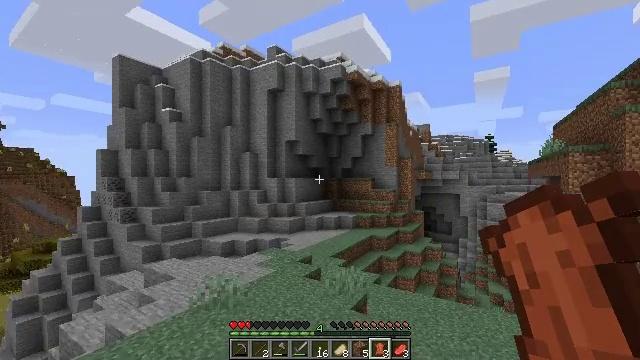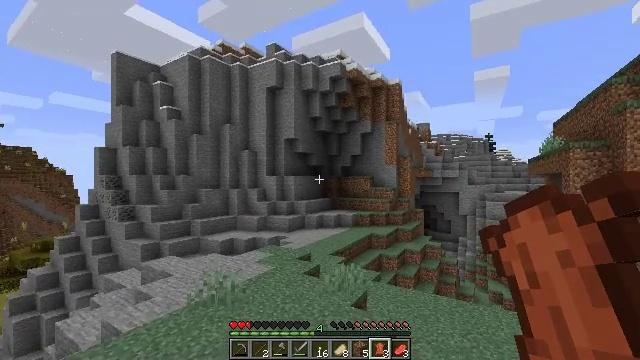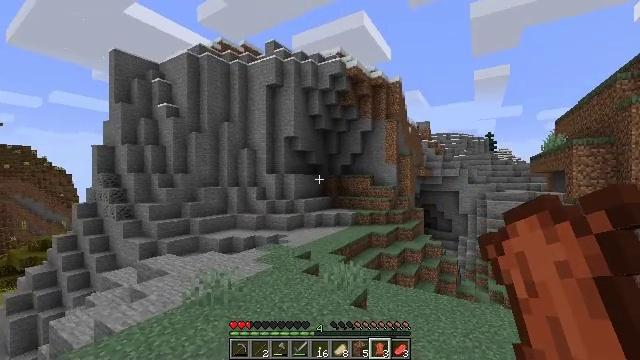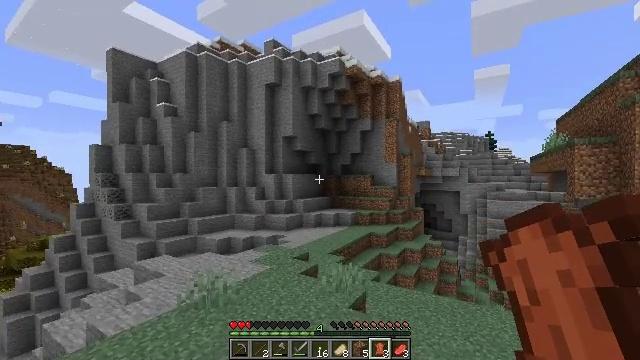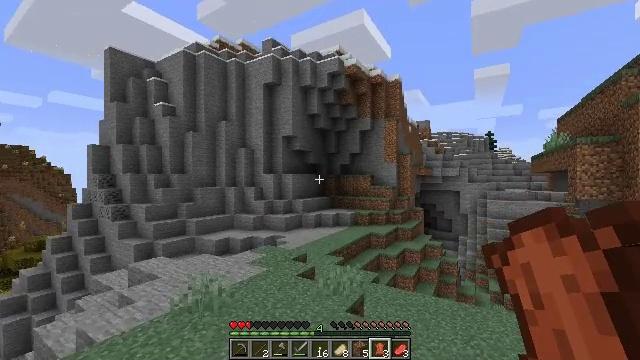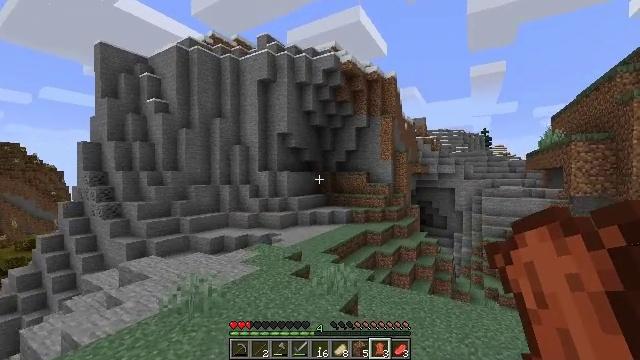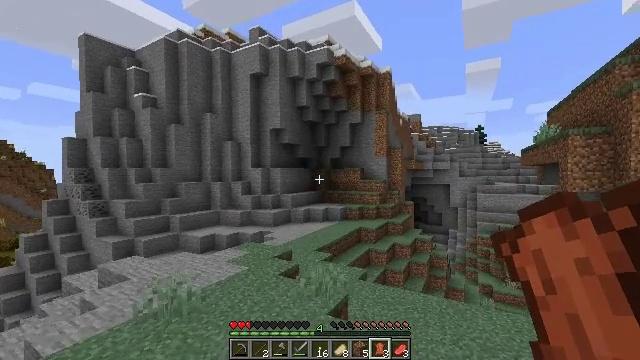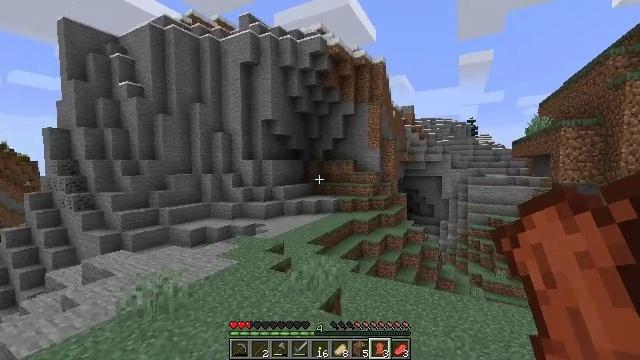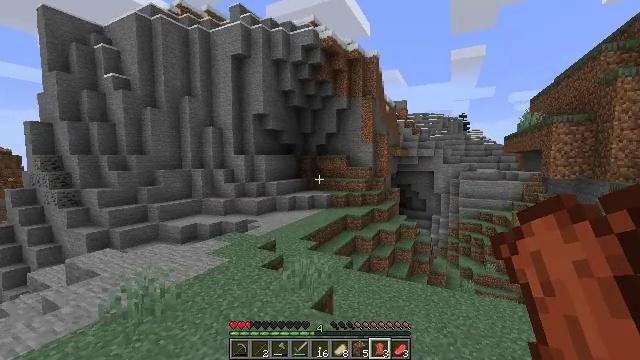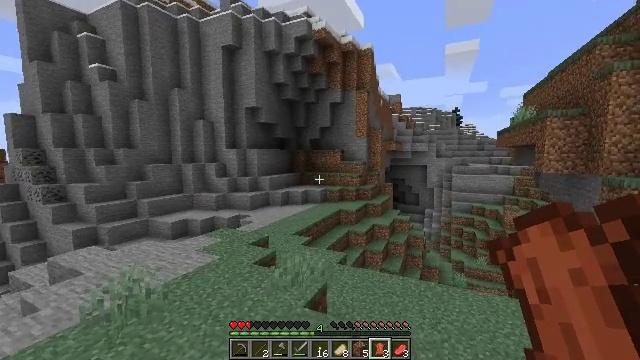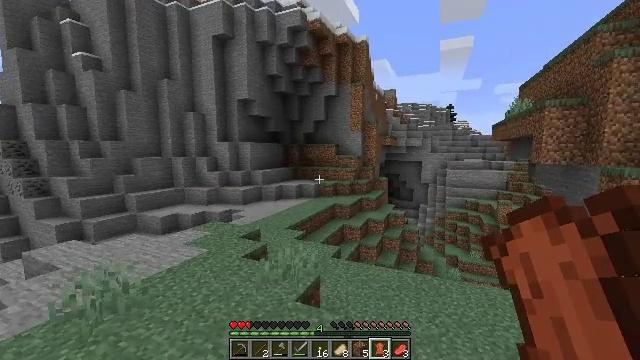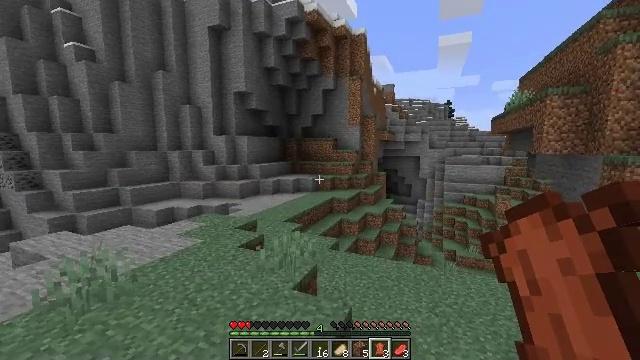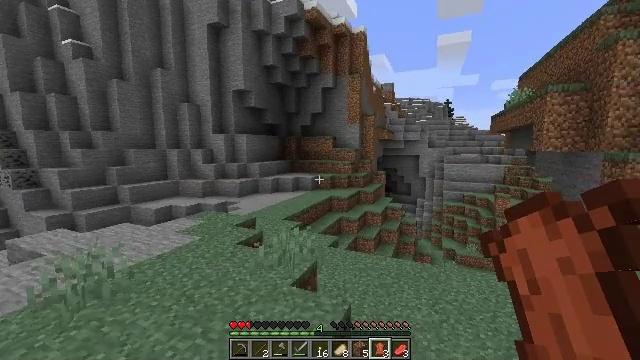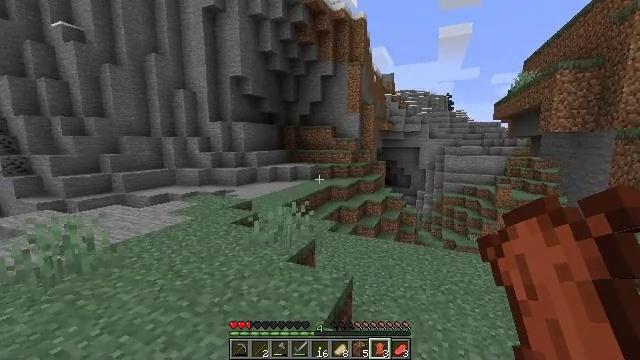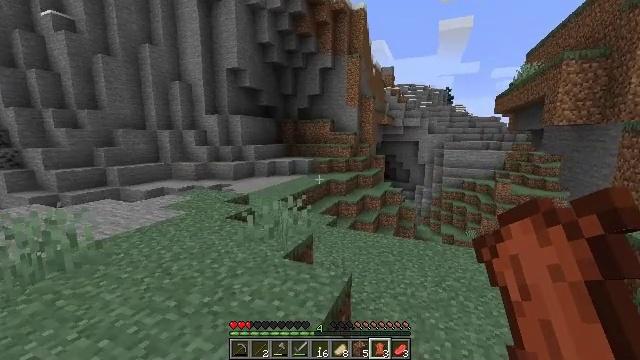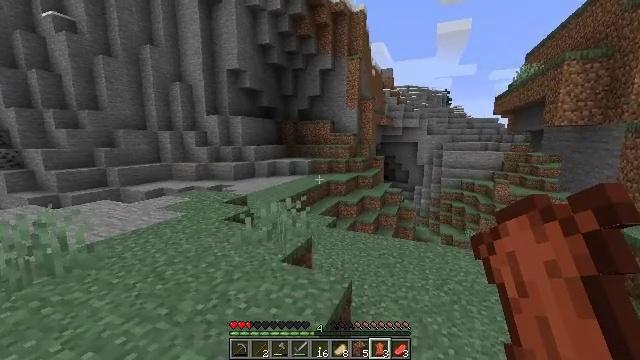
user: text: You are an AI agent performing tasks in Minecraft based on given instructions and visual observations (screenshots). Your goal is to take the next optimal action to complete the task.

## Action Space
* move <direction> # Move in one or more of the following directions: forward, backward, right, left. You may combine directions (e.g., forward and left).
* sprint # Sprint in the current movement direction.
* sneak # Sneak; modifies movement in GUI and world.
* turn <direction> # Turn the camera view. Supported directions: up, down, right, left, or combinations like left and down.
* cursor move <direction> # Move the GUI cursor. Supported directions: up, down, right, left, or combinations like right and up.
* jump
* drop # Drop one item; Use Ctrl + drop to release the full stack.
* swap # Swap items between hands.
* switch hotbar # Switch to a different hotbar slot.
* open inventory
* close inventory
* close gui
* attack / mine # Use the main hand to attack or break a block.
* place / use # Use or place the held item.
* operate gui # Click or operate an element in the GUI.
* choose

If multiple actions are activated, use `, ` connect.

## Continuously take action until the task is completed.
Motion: motion action
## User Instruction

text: Break the dandelion to obtain it.
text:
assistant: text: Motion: move forward and move right
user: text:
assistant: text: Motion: move forward and move right
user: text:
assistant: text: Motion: move forward and move right
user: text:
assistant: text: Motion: move forward and move right
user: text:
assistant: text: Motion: move forward and move right
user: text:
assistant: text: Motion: move forward
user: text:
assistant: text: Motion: move forward, turn right and down
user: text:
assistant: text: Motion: move forward, turn right and down
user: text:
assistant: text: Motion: move forward, turn right and down
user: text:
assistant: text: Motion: move forward, turn right
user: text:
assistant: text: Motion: move forward
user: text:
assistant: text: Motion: move forward
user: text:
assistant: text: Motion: move forward, turn down
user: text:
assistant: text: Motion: move forward, sprint, turn down
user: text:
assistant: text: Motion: move forward, sprint
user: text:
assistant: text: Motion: move forward, sprint
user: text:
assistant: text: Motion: move forward, sprint, turn right and down
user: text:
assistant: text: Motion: move forward, sprint, turn right and down
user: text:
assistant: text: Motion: move forward, sprint
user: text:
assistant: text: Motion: move forward, sprint
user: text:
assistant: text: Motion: move forward, sprint, turn right and down
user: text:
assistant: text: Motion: move forward, sprint, turn right and down
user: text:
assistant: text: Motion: move forward, sprint
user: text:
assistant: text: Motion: move forward, sprint, turn right and down
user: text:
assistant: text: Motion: move forward, sprint
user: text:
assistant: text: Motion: move forward, sprint
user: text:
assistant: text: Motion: move forward, sprint
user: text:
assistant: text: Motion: move forward, sprint
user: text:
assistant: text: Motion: move forward, sprint
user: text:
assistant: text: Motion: move forward, sprint, turn right and down